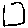
Label: square